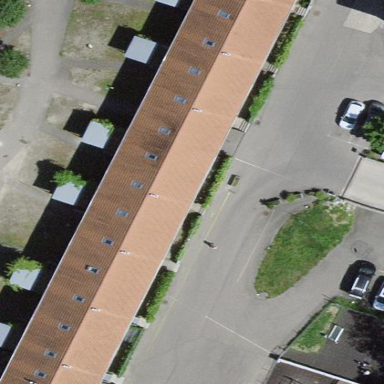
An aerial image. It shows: School building.